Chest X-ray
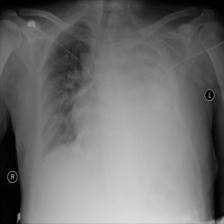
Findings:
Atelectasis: negative
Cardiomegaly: negative
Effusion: negative
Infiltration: positive
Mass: negative
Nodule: negative
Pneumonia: negative
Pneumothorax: negative
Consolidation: negative
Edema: negative
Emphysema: negative
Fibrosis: negative
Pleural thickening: negative
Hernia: negative